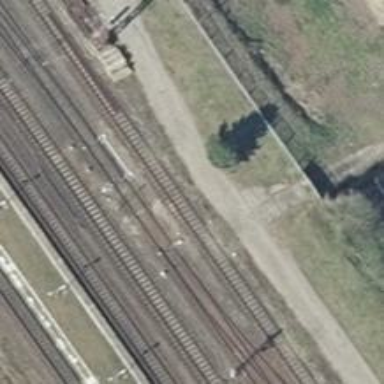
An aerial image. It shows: Railway switch.